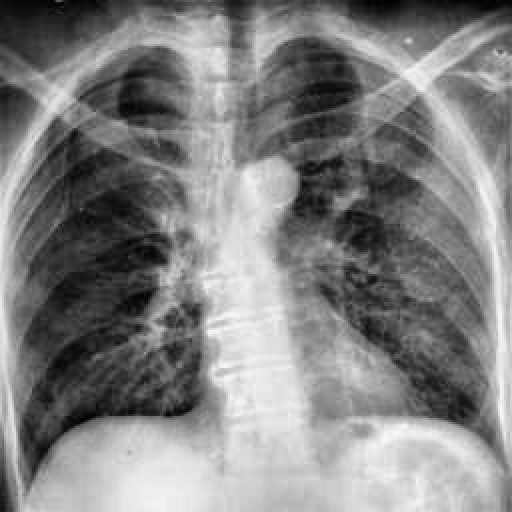
Finding: TUBERCULOSIS